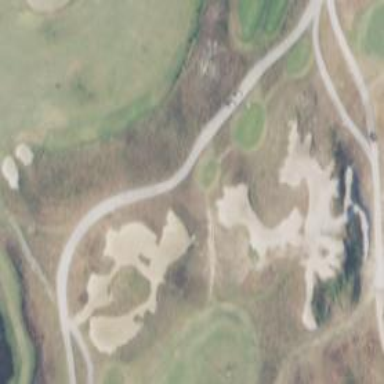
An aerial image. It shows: Path used for both walking and golf.